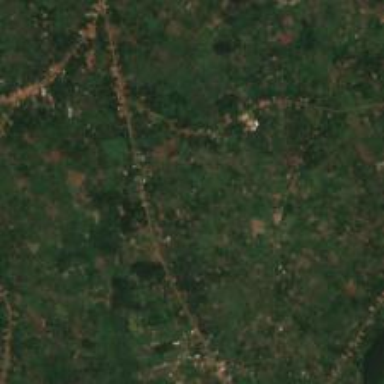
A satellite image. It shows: Village area.